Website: lowes
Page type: payment
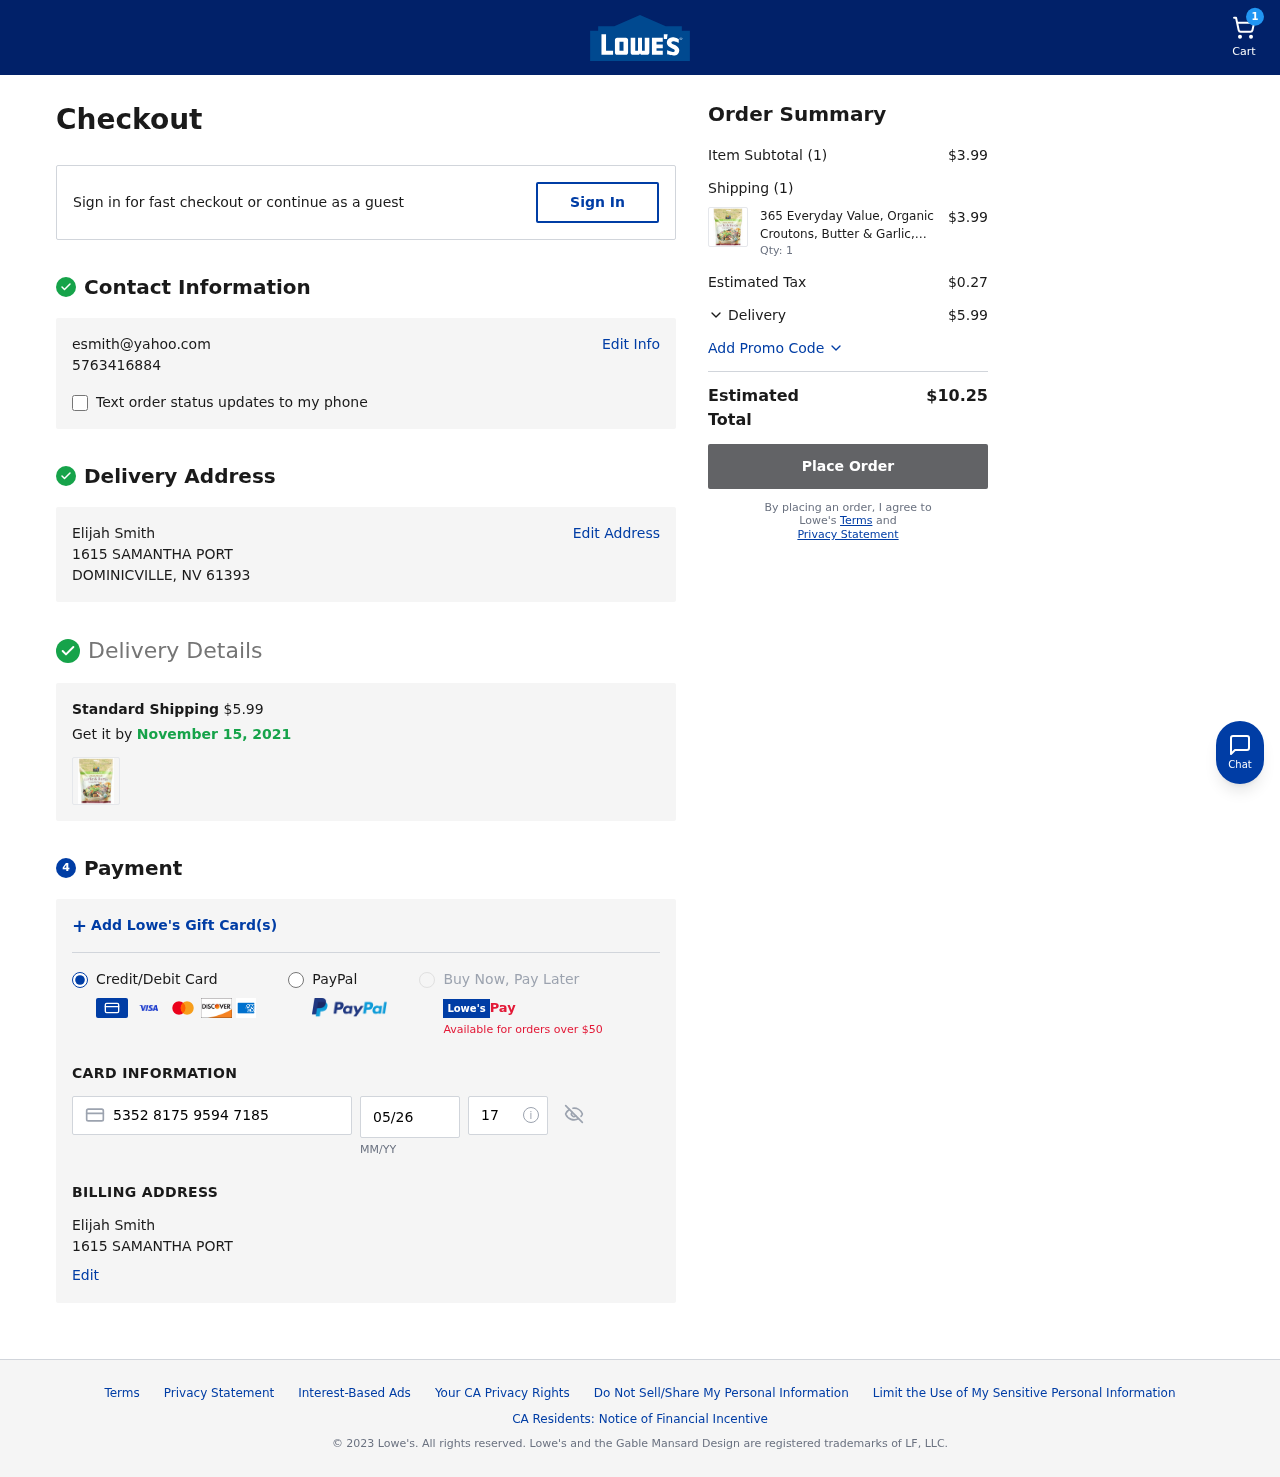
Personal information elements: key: PII_CARD_CVV
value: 173
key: PII_CARD_EXPIRY
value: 05/26
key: PII_CARD_NUMBER
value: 5352 8175 9594 7185
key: PII_EMAIL
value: esmith@yahoo.com
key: PII_FULLNAME
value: Elijah Smith
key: PII_FULLNAME2
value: Elijah Smith
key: PII_PHONE
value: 5763416884
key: PII_STREET
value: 1615 SAMANTHA PORT
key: PII_STREET2
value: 1615 SAMANTHA PORT
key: PII_CITY_STATE_ZIP
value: DOMINICVILLE, NV 61393
Product elements: key: PRODUCT1_NAME
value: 365 Everyday Value, Organic Croutons, Butter & Garlic, 4.5 oz
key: PRODUCT1_PRICE
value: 3.99
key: PRODUCT1_QUANTITY
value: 1
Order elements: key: ORDER_NUM_ITEMS
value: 1
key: ORDER_SHIPPING_COST
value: $5.99
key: ORDER_DELIVERY_DATE
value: November 15, 2021
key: ORDER_SUBTOTAL
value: $3.99
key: ORDER_NUM_ITEMS2
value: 1
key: ORDER_TAX
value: $0.27
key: ORDER_SHIPPING_COST2
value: $5.99
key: ORDER_TOTAL
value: $10.25